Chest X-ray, AP view. Patient: 32 years old, sex F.
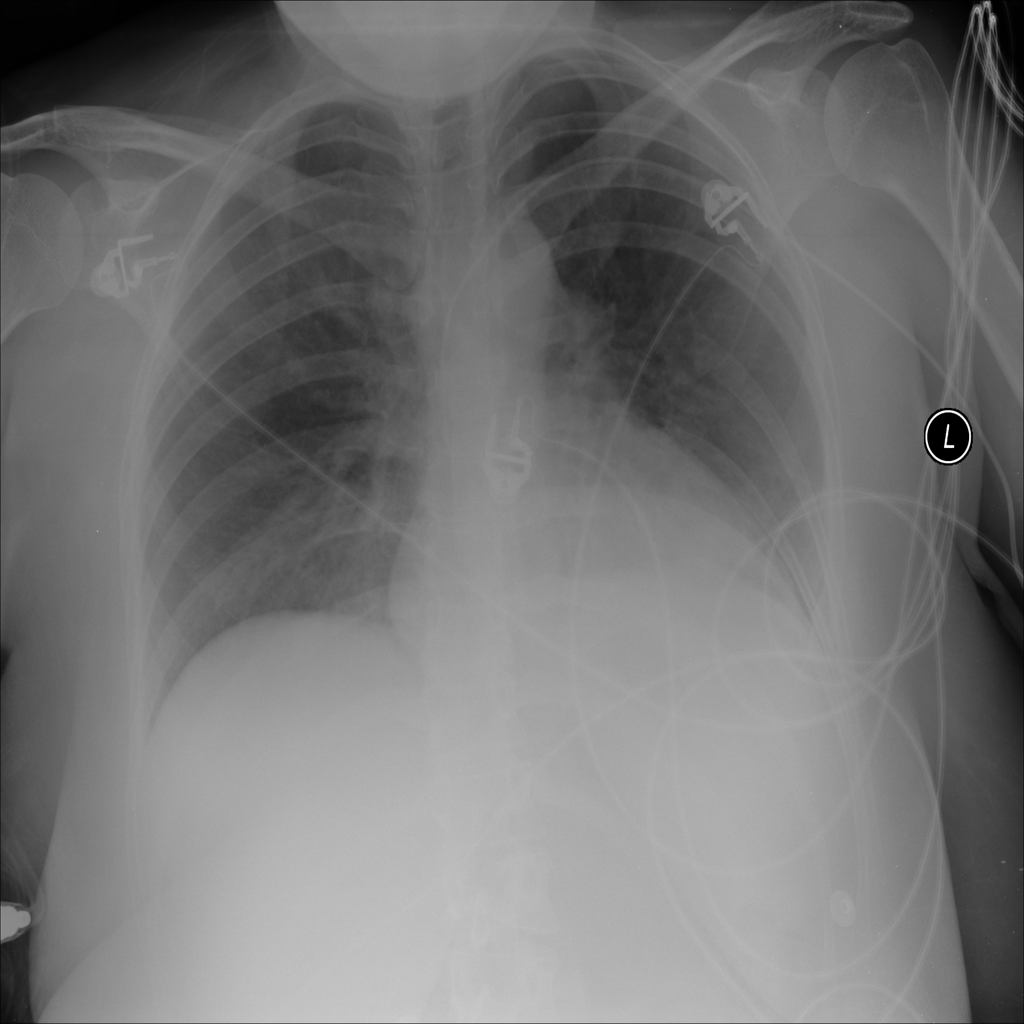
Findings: No Finding